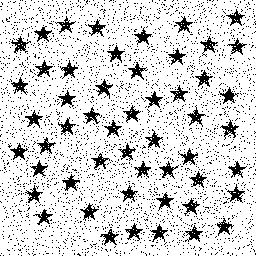
Squares: 0
Triangles: 0
Stars: 52
Total shapes: 52